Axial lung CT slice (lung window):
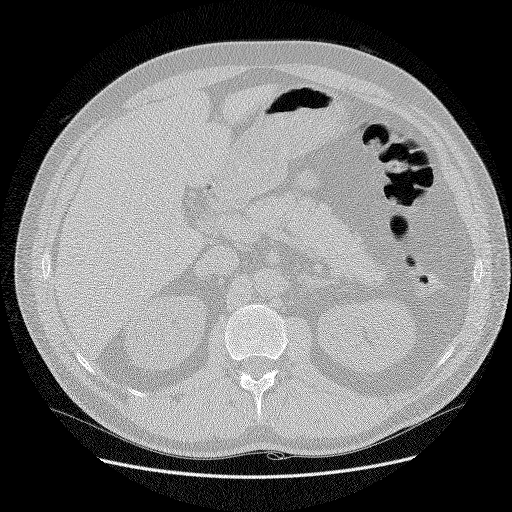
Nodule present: no